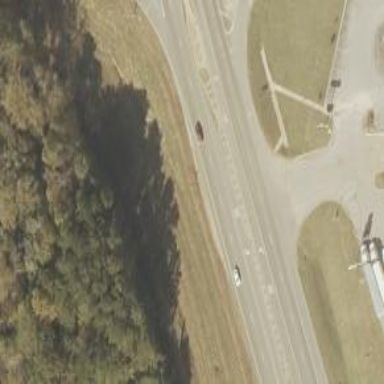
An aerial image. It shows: Asphalt highway with dual carriageway.